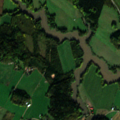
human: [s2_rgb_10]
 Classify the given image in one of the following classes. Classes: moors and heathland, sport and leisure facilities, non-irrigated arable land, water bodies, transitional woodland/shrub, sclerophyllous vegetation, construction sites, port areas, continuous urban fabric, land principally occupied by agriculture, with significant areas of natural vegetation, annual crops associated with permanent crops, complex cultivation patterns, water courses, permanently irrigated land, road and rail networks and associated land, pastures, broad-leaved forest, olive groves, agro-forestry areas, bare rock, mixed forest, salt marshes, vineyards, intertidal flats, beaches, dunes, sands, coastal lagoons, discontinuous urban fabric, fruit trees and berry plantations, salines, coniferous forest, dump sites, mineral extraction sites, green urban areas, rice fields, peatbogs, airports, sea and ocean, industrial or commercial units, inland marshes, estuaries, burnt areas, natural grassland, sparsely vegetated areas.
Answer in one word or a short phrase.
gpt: land principally occupied by agriculture, with significant areas of natural vegetation, mixed forest, water courses